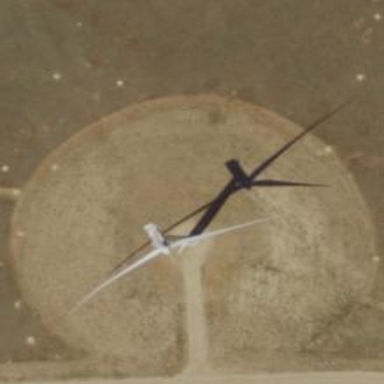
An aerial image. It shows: Wind power generator with horizontal axis wind turbine manufactured by Vestas.